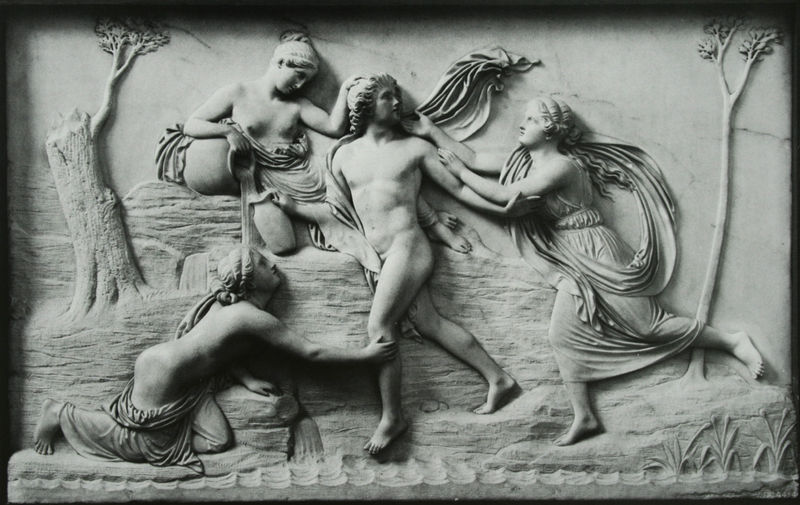
Titel: Hylas wird von den Flußnymphen entführt
Künstler: Bertel Thorvaldsen
Standort: Kopenhagen
Institution: Thorvaldsen Museum
Schlagwörter: akt, baum, berg, blätter, felsen, fuß, gott, hand, haut, held, kopf, mann, meer, nackt, nackter, wasser, weiß, bäume, fluss, frauen, landschaft, menschen, see, ufer, bewegung, brust, busen, finger, frau, frisur, geste, grau, haar, kleid, köpfe, marmor, paris, profil, schwarz, blick, gras, schleier, tuch, arm, band, blicke, falten, kleidung, leinen, mensch, stein, bild, hände, ast, baumstamm, gräser, hügel, schilf, stamm, strauch, wind, gewässer, boden, gewand, haare, stoff, tücher, drei, fassen, gewänder, blatt, pflanzen, haarreif, locke, locken, anhöhe, brunnen, fliegen, amphore, kanne, krug, vase, beine, relief, bein, brüste, füße, welle, wellen, umarmung, italien, laufen, berge, fels, gebirge, wehen, hands, men, people, robes, women, dress, figures, grazien, grey, hair, old, robe, three, weiblich, woman, festhalten, pot, nabel, bauch, faltenwurf, plastik, knie, scham, wade, waden, zehen, flucht, foto, fotografie, photographie, griff, barfuss, gefäß, antike, knabe, nack, fus, greifen, schwarzweiß, lauf, rennen, schritt, mythologie, jagd, photo, römer, jüngling, wood, männlich, christus, antik, griechen, götter, muskel, angel, classical, greek, griechenland, man, naked, nude, nudity, rock, roman, stone, toga, tree, fangen, griechisch, nymphe, musen, nymphen, knieen, schnurr, girl, nature, water, trees, reif, boy, drapes, feet, brook, reeds, river, plants, apoll, amor, taufe, gefäße, klassik, tunika, fabric, scarf, etching, myth, story, stumpf, kriechen, urne, planze, berührung, youth, baumstumpf, begehren, sculpture, statue, antikisch, breast, gemeißelt, römisch, mamor, drapery, marble, human, stump, ancient, clothes, trunk, hochrelief, antique, rome, adonis, anfassen, gießen, mäßigung, legs, cloth, schütten, tunica, breasts, god, goddess, werben, chest, rauen, wsser, run, win, desert, badne, humans, land, carving, basrelief, uch, branch, begging, kneeling, dance, lovers, meißel, frasur, help, penis, quellurne, stem, greece, umwerben, flussnymphe, flussnymphen, raphael, renessaince, surzel, wond, europe, bath, touch, kneel, amphora, pour, pouring, longing, running, chiaroscuro, po, sex, jar, milk, clay, bark, etch, boobs, tits, jugs, boob, wellenl, #gefäß, haaqre, care, fliehnder, caress, fase, chasing, renaissanse, nymfen, gf, flüssigkeit, dutt, bas, saree, pursuit, narcissus, stumpg, adone